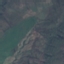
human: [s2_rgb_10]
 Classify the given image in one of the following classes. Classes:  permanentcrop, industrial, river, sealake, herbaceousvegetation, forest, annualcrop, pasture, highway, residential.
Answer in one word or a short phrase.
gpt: HerbaceousVegetation